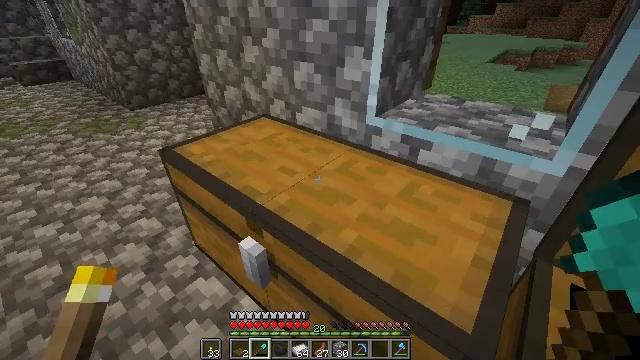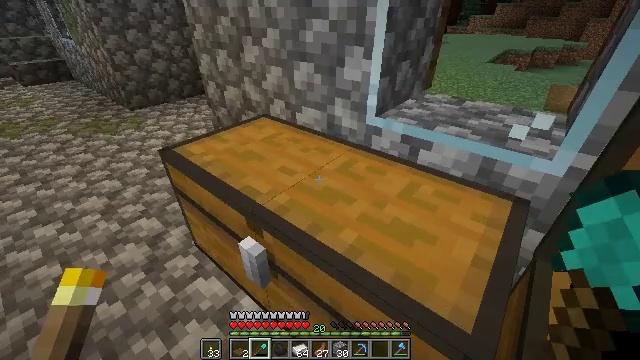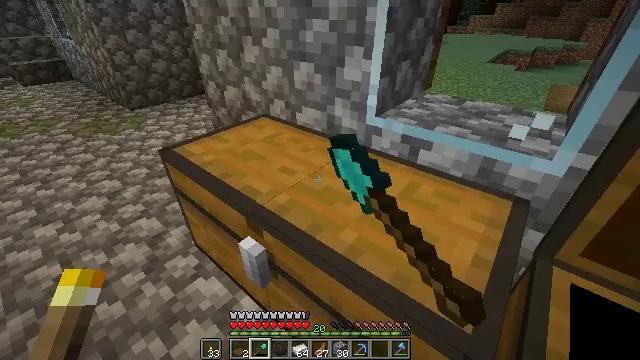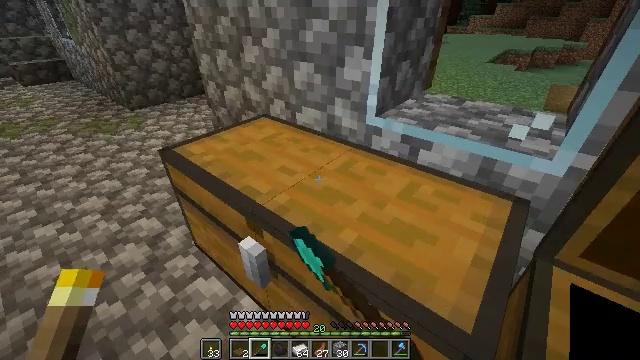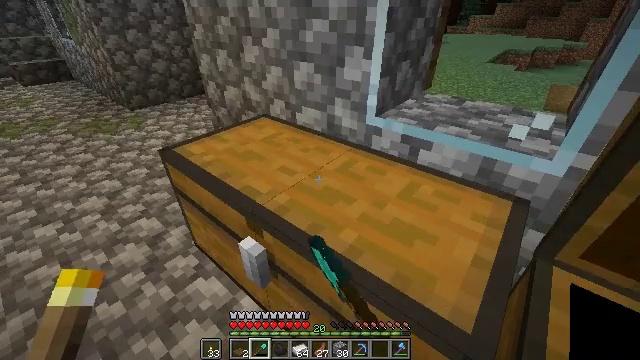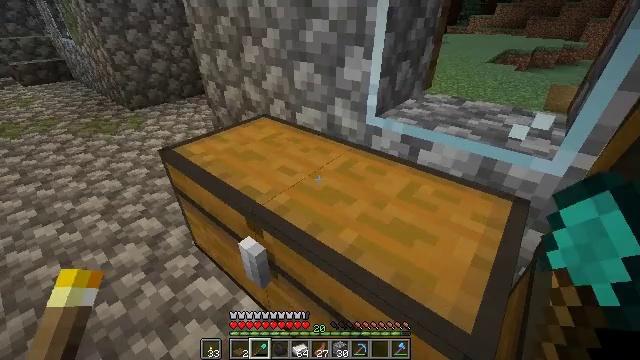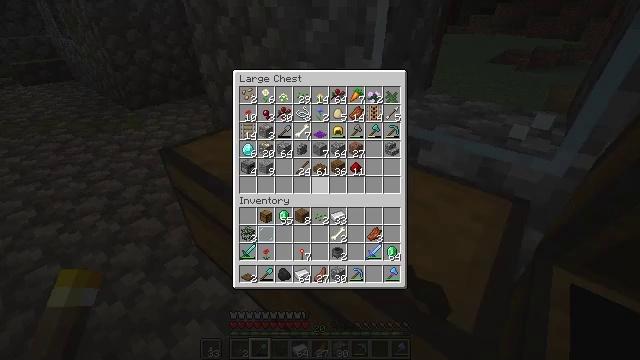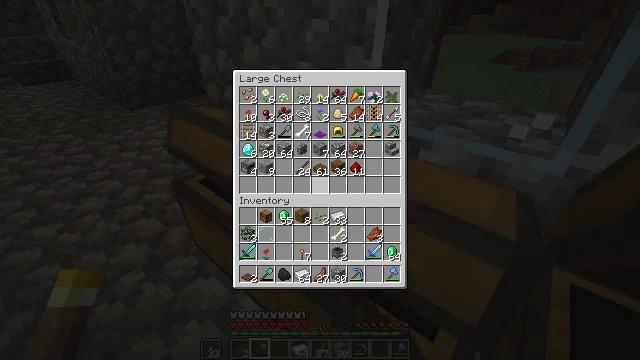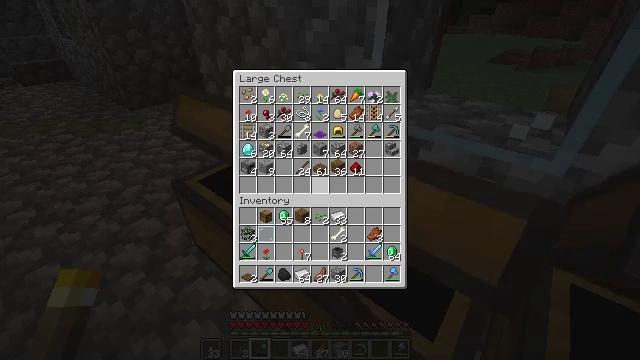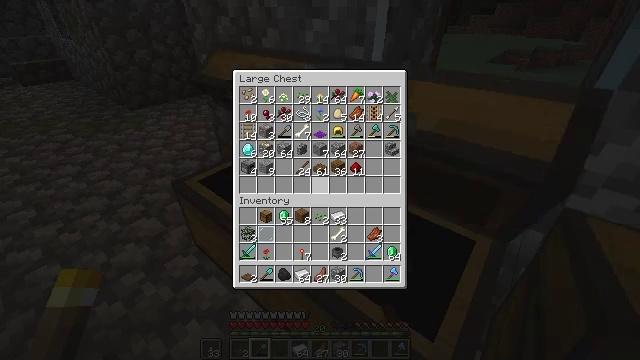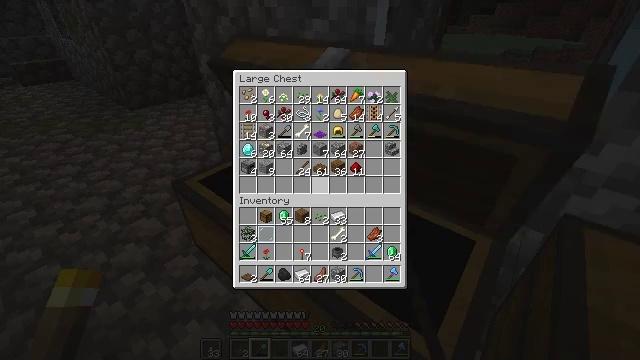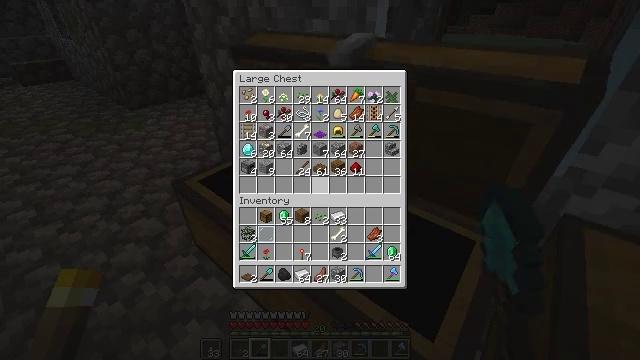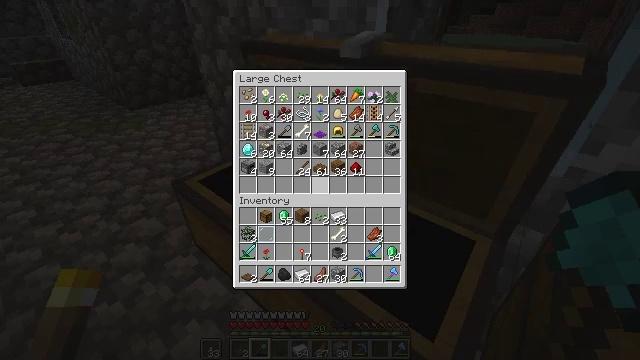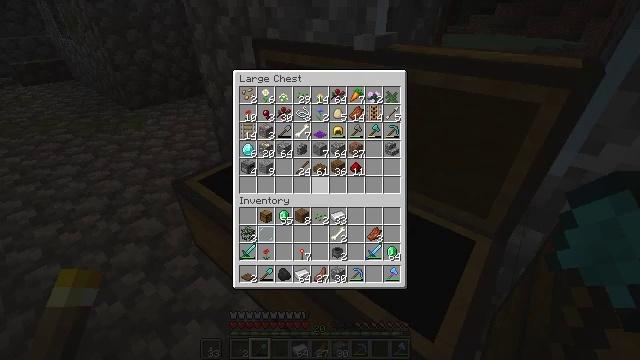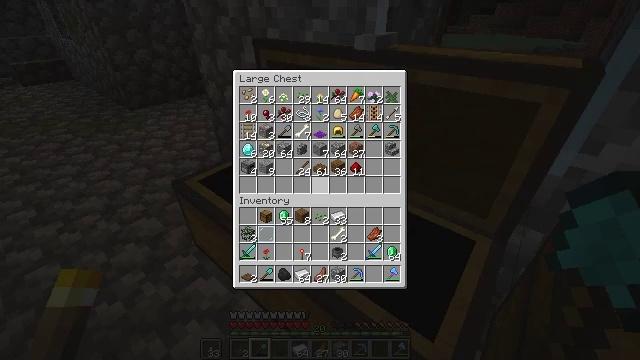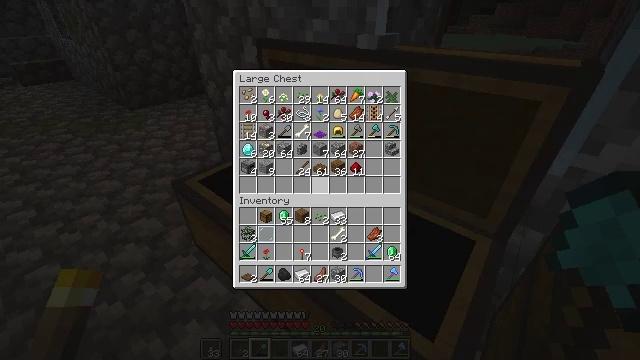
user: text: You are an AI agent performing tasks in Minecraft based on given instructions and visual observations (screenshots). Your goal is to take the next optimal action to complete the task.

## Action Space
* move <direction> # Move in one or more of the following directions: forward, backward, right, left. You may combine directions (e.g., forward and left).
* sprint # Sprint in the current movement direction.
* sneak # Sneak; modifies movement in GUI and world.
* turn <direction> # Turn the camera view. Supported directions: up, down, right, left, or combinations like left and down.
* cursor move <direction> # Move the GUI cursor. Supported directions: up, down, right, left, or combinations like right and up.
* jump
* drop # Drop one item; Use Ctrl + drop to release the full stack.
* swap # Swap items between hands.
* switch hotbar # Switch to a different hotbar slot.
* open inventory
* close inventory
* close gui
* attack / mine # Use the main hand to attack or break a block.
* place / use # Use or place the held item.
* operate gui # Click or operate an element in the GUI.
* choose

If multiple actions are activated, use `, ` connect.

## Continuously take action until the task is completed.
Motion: motion action
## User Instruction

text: Create a light gray carpet in the crafting table.
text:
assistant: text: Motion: use / place
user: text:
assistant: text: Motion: use / place
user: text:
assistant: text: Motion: use / place
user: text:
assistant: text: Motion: use / place
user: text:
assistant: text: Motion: use / place
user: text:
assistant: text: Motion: no_op
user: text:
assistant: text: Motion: no_op
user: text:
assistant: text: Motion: no_op
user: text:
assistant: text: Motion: no_op
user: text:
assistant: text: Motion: no_op
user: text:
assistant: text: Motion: no_op
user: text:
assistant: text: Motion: no_op
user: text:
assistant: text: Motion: no_op
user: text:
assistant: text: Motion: no_op
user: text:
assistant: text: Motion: no_op
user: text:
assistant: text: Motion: no_op
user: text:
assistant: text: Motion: cursor move right
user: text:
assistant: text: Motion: cursor move right
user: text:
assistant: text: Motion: cursor move right
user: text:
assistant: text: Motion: cursor move right
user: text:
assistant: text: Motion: no_op
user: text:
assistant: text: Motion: no_op
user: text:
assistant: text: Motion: no_op
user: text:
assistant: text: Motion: no_op
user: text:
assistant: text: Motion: no_op
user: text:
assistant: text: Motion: no_op
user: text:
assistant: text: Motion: no_op
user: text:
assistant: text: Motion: no_op
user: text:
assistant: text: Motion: no_op
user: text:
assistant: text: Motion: no_op